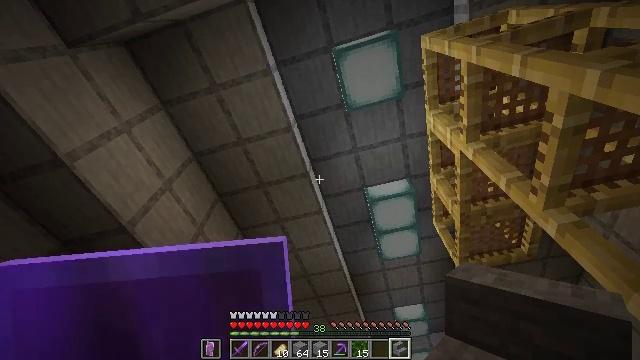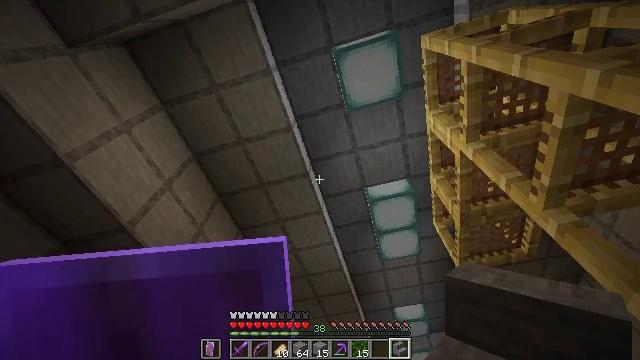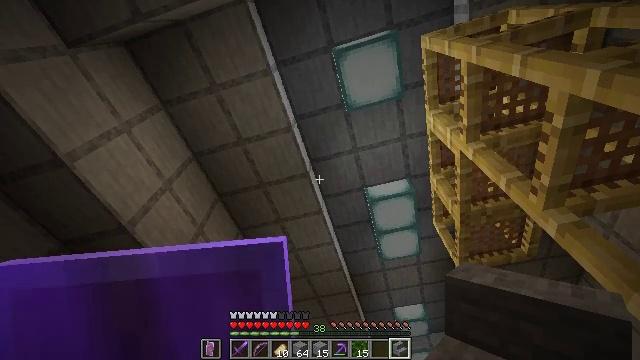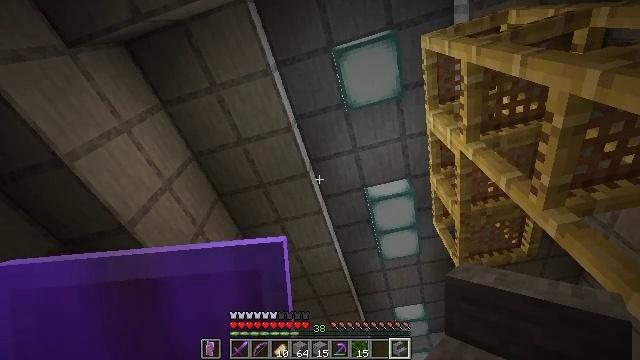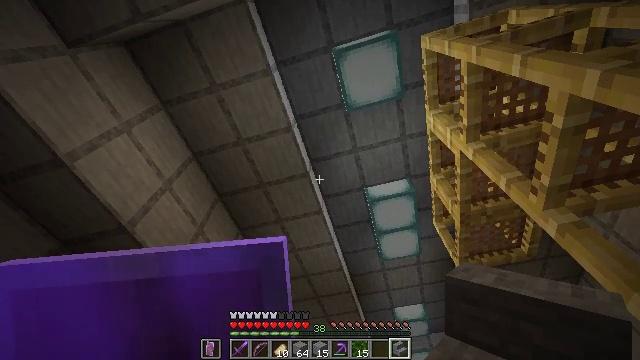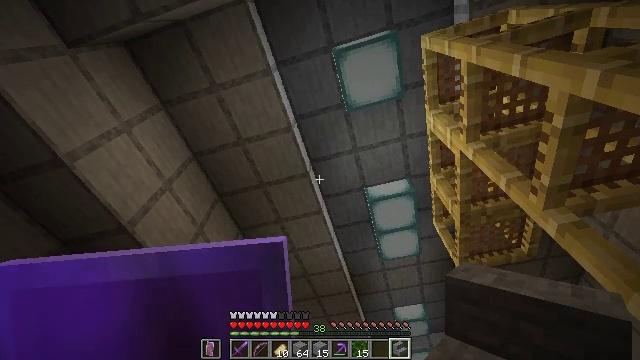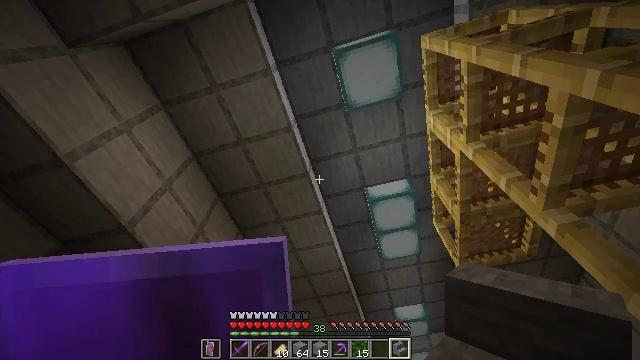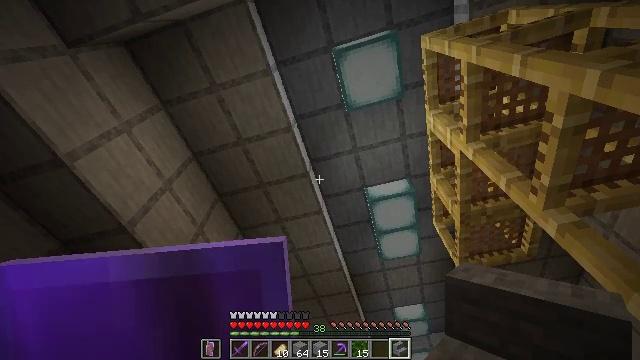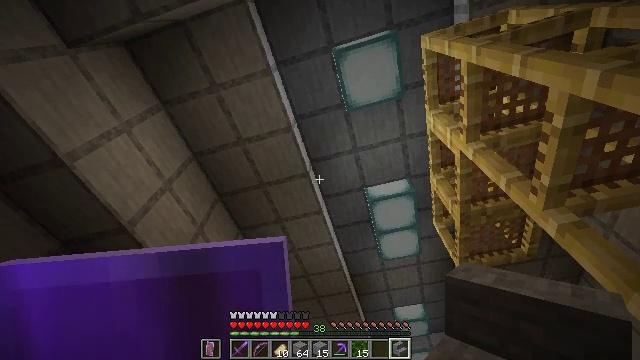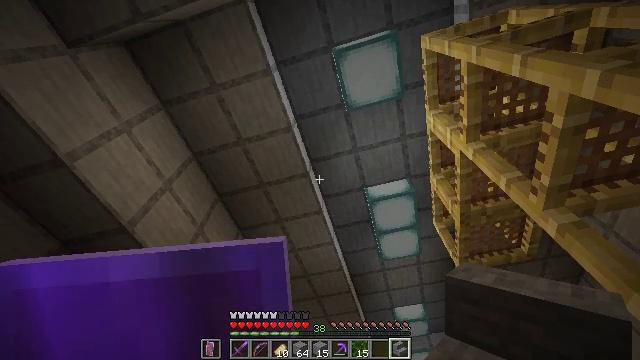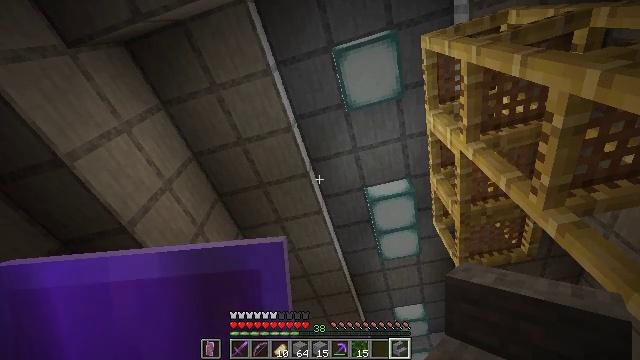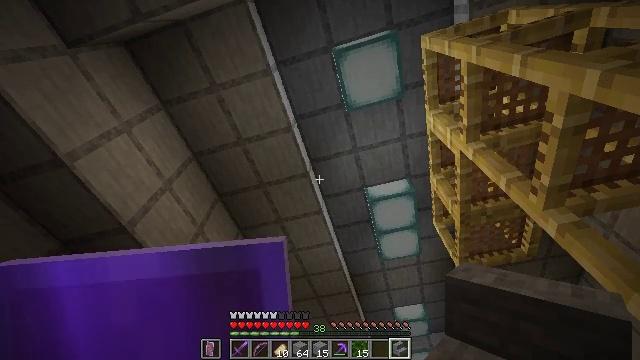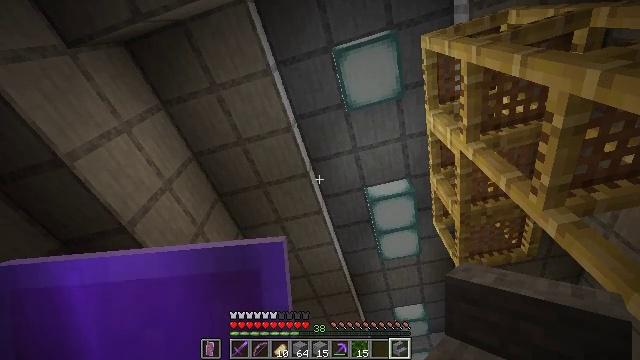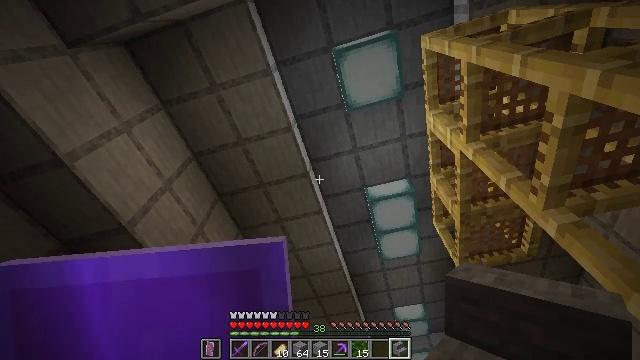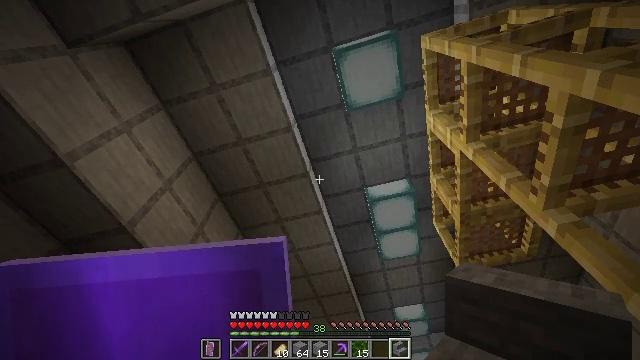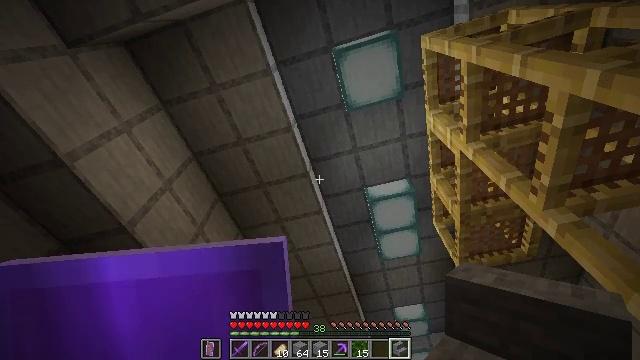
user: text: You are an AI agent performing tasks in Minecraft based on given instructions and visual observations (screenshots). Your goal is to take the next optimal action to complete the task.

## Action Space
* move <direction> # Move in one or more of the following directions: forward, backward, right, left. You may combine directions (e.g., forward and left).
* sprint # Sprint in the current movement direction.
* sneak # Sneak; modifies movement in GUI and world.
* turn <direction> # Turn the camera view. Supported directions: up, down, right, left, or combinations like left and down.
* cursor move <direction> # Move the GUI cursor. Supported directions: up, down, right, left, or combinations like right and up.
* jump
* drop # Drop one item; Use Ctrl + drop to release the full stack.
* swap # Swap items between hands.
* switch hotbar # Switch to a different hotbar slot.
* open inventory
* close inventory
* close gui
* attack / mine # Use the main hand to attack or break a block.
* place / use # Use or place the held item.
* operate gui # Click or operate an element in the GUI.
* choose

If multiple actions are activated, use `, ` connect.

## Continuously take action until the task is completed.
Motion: motion action
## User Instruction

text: Break the glowing sea lantern block.
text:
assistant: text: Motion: no_op
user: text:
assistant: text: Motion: no_op
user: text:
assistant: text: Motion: no_op
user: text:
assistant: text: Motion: no_op
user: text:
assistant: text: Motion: no_op
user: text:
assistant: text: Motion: no_op
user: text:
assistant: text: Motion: no_op
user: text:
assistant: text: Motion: no_op
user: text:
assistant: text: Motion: no_op
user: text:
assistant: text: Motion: no_op
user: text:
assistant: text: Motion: no_op
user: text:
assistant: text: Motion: no_op
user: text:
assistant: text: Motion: no_op
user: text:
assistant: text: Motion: no_op
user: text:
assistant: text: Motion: no_op
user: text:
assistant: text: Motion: no_op
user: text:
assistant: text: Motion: no_op
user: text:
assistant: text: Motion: no_op
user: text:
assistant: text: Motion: no_op
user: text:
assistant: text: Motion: no_op
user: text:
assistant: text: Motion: no_op
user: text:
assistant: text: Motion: no_op
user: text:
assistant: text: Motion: no_op
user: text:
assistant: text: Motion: no_op
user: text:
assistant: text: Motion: no_op
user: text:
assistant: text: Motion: no_op
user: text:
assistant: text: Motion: no_op
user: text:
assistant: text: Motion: no_op
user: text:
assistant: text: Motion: no_op
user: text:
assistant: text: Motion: no_op